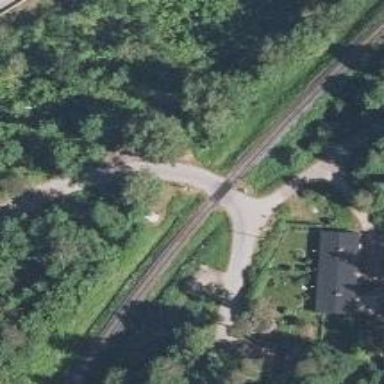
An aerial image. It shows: Level crossing with lights and saltire.